Question: Good Morning ,
I'm a beginner in asp .net
Acually I prepare the database using the first code approach
And my question is: How to declare a list of objects that can be null ?

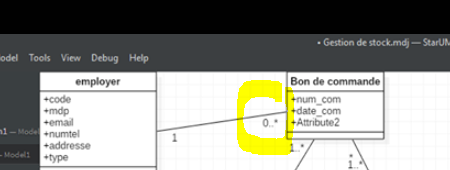
Answer: Looking at your diagram, I'm guessing what you meant is that your Employer object may have 0 or more BonDeCommande object. As such 'List<BonDeCommande>' is what you want (which may have an empty list -- rather than null)
'''
public class Employer {
public string code {get; set;}
public string mdp {get; set;}
...
public List<BonDeCommande> bonDeCommandes {get; set;}
}
'''